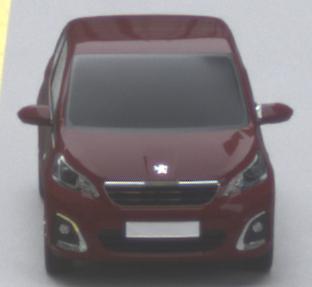
Make: Peugeot
Model: 108 1.0 VTi 68
Detailed model: 108
Model produced from: 2015/03
Model produced until: 2016/10
Doors: 3
Color: red
Road condition: dry road
Daytime: midday
Contrast: low contrast